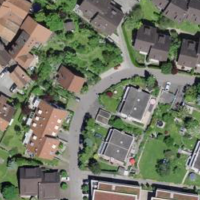
EUNIS habitat code: 54
Species observed at this site:
Circaea lutetiana
Deraeocoris ruber
Allium siculum
Stachys palustris
Symphyotrichum ericoides